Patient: sex F, age 73
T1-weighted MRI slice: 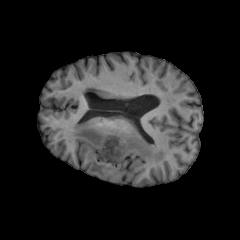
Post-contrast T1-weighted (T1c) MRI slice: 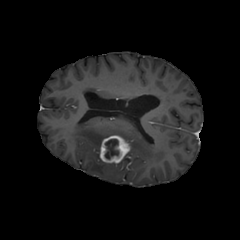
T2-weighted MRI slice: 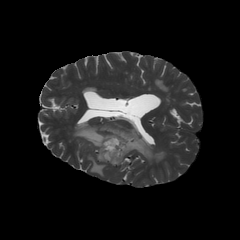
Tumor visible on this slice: yes
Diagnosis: Glioblastoma, IDH-wildtype
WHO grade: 4